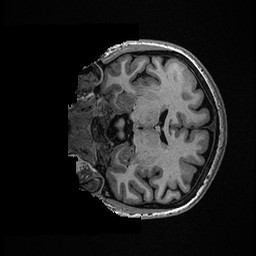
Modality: T1w
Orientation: coronal
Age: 41
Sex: female
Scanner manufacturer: ge
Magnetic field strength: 3 T
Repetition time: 0.006952 s
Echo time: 0.00292 s